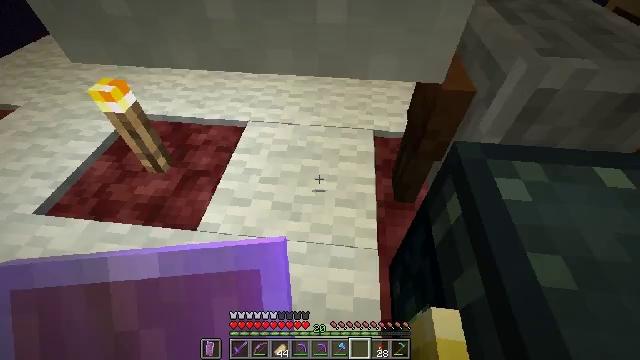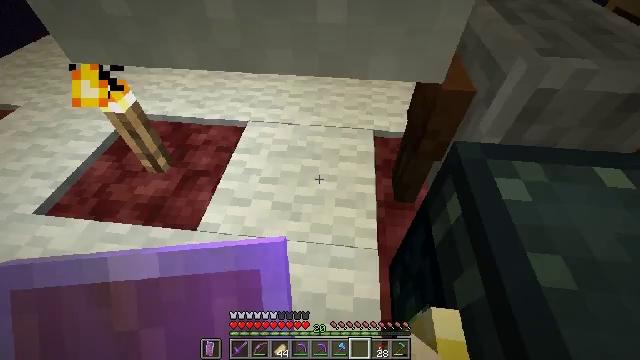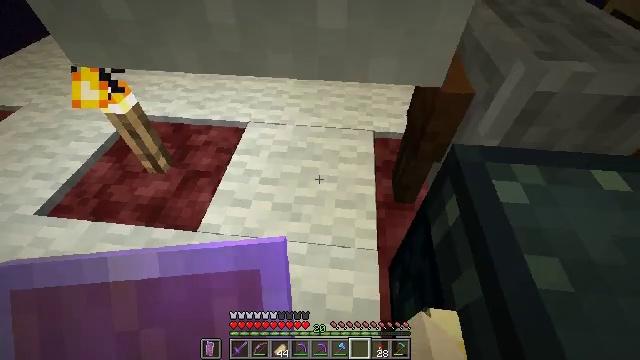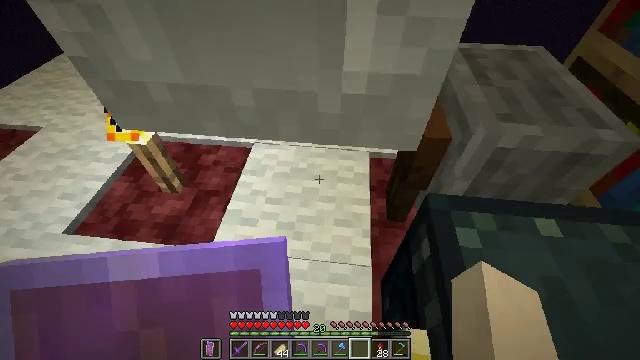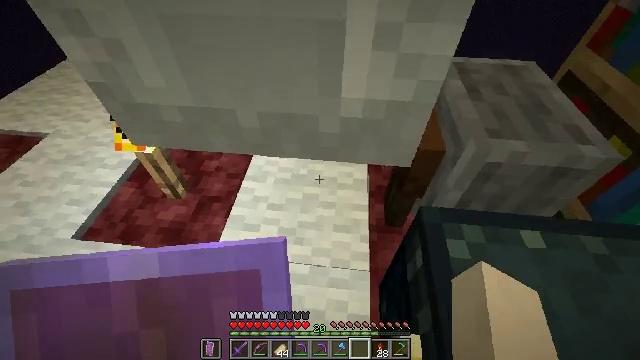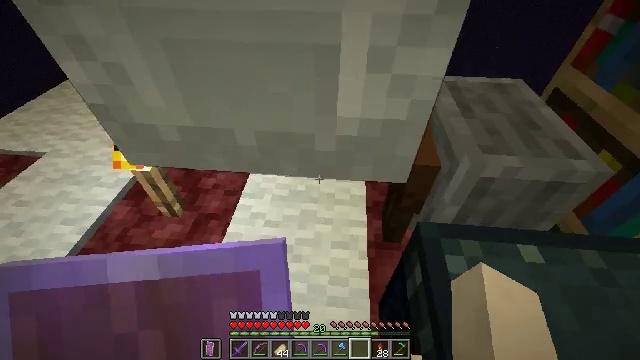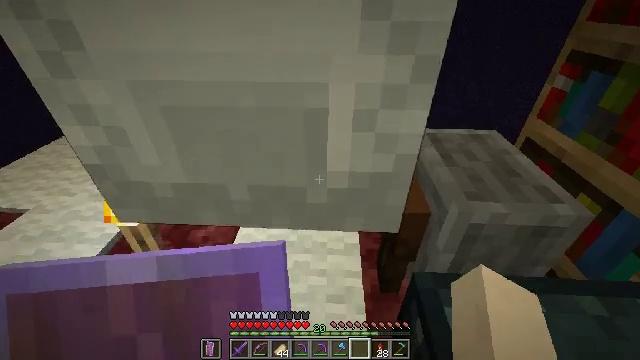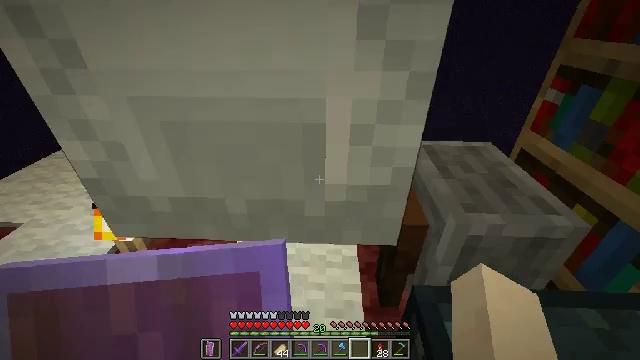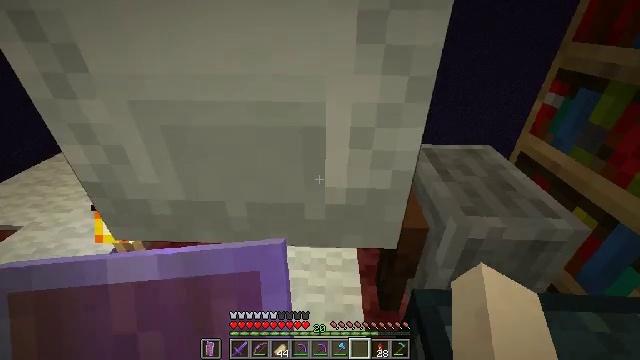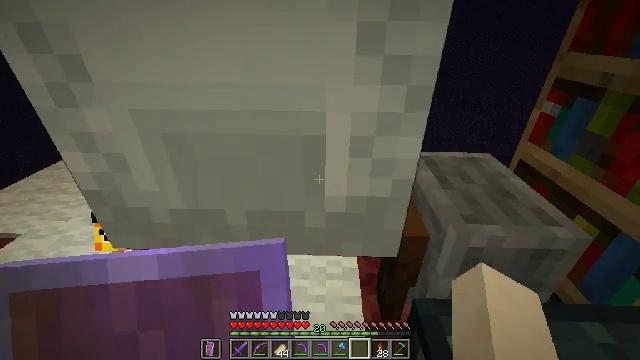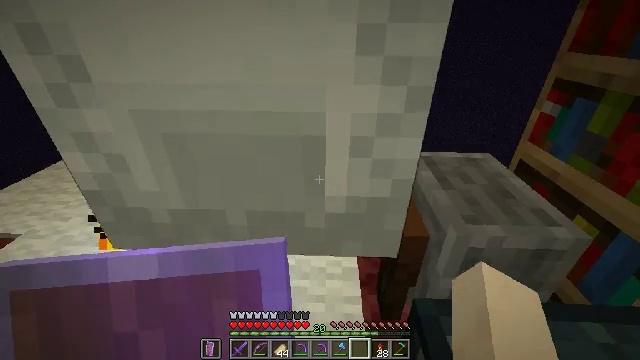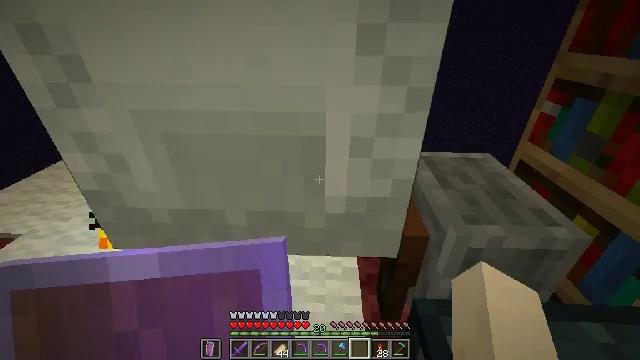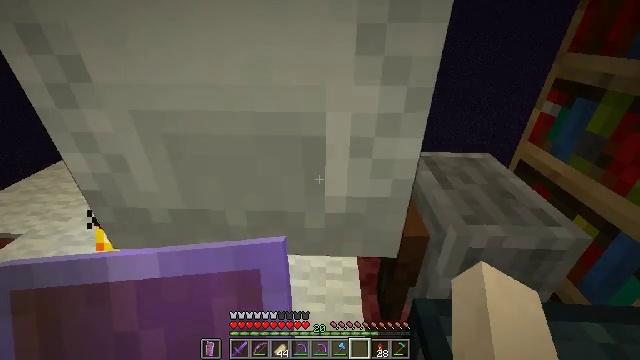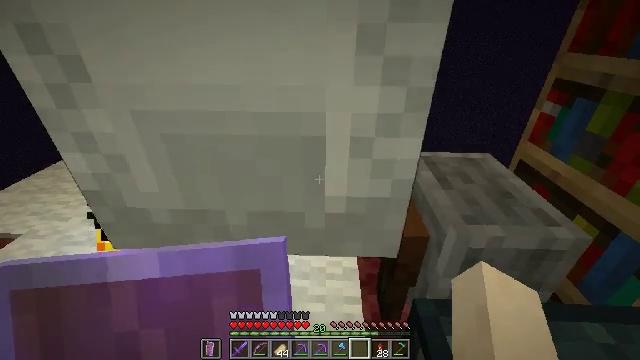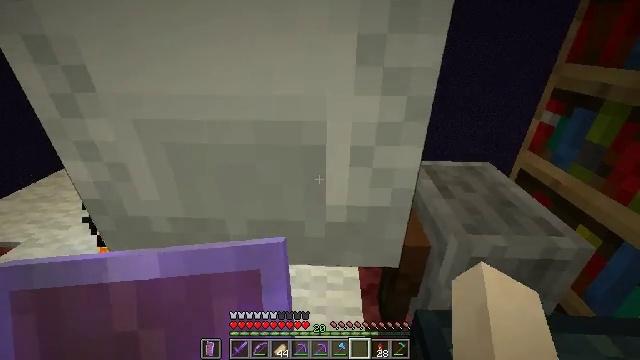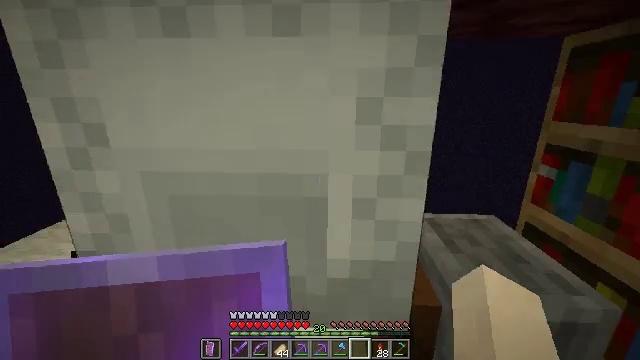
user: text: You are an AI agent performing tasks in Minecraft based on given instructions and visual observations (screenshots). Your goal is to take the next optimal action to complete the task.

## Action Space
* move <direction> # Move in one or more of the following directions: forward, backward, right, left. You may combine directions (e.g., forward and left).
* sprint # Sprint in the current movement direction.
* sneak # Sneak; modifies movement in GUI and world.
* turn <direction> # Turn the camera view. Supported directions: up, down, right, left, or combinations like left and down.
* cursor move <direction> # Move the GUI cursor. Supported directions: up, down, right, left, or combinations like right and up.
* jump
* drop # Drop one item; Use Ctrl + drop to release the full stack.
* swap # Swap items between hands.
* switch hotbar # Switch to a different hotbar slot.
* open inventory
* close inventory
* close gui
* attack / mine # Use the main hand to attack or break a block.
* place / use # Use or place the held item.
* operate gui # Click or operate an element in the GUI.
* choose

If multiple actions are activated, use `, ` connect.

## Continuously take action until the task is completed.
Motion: motion action
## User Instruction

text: Deposit the white shulker box into your inventory by mining.
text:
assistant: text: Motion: no_op
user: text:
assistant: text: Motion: no_op
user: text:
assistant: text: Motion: no_op
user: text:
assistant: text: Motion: no_op
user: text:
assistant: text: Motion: turn up
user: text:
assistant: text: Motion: turn right and up
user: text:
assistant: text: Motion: turn up
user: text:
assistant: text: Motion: no_op
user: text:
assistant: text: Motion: turn up
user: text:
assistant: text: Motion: no_op
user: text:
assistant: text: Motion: no_op
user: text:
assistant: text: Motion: no_op
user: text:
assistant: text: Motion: no_op
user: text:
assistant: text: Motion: turn up
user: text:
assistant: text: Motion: turn up
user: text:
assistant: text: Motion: turn left and up
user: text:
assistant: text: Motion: turn left and up
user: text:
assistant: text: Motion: turn up
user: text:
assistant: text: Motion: no_op
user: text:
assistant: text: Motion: no_op
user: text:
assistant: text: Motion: no_op
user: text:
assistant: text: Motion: no_op
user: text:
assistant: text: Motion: no_op
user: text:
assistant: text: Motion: no_op
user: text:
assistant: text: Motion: turn down
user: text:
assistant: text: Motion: turn right and down
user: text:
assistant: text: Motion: turn right and down
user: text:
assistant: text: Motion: turn right and down
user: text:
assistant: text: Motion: turn down
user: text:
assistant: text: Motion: no_op